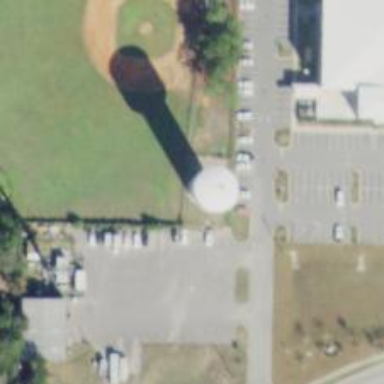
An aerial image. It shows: Water tower that is man-made.